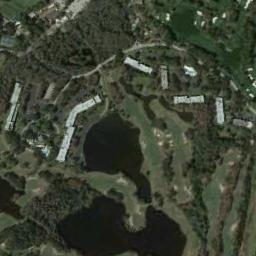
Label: golf_course